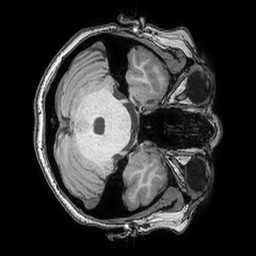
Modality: T1w
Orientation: axial
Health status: ill
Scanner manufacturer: philips
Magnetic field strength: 3 T
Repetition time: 0.007 s
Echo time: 0.0035 s